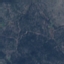
Land use / land cover: HerbaceousVegetation